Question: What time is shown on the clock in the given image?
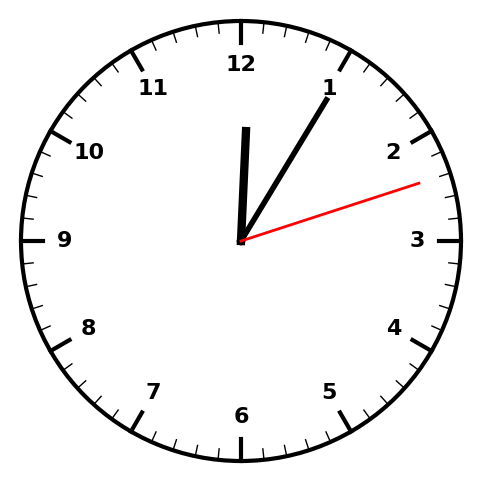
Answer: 12:05:12